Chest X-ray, PA view. Patient: 48 years old, sex F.
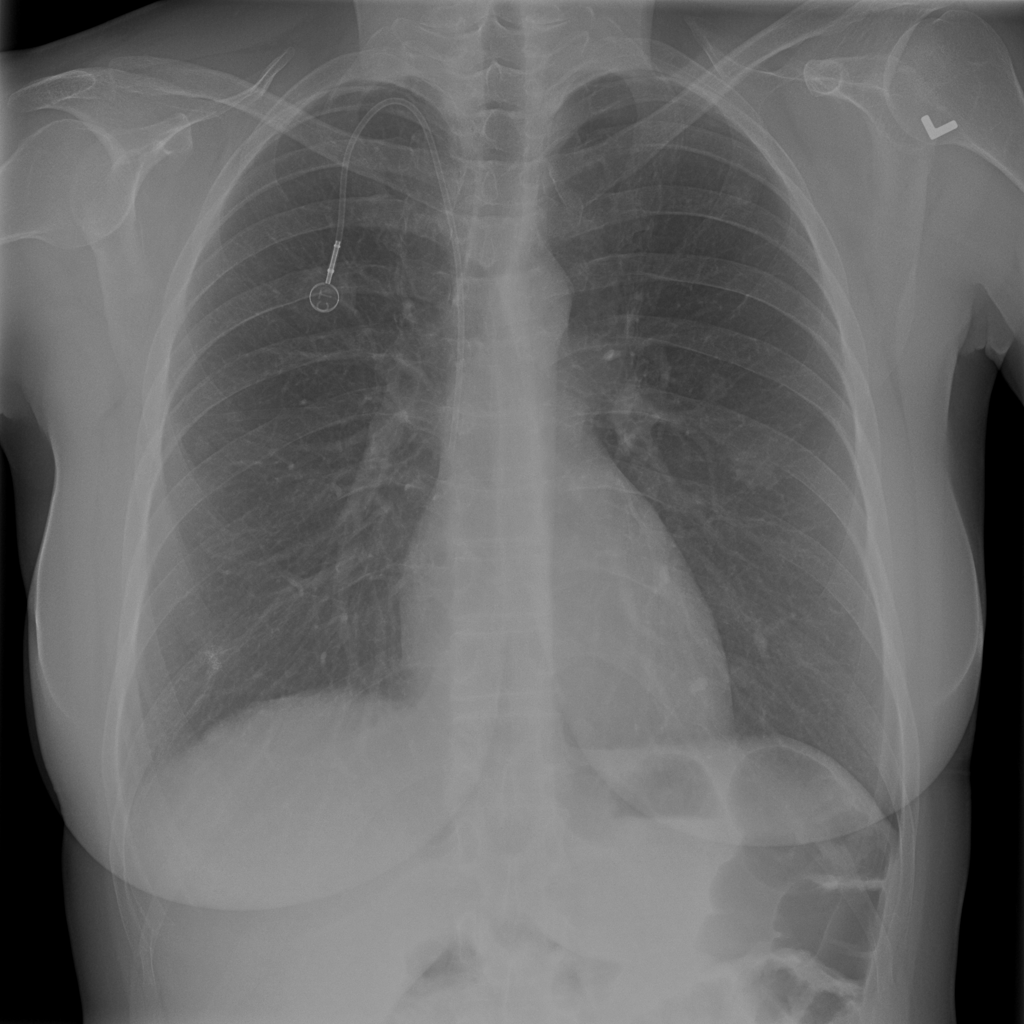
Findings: No Finding